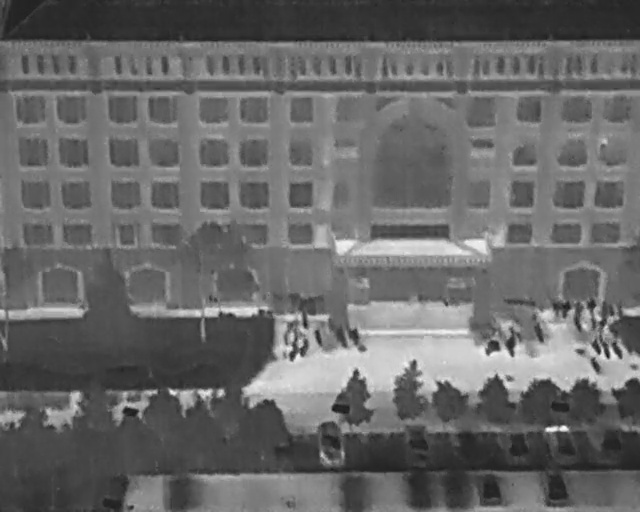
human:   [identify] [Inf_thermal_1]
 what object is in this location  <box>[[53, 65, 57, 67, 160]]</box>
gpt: <ref>1 medium bicycle at the center</ref>